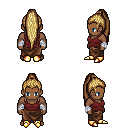
a pixel art fantasy rpg character, male body template, human, dark skin, maroon pirate shirt, robe skirt, blonde extra-long topknot hairstyle, white cloth bandages, gold boots, four views (front, back, left, right), 2x2 character sprite sheet, small pixel art, hard edges, no anti-aliasing